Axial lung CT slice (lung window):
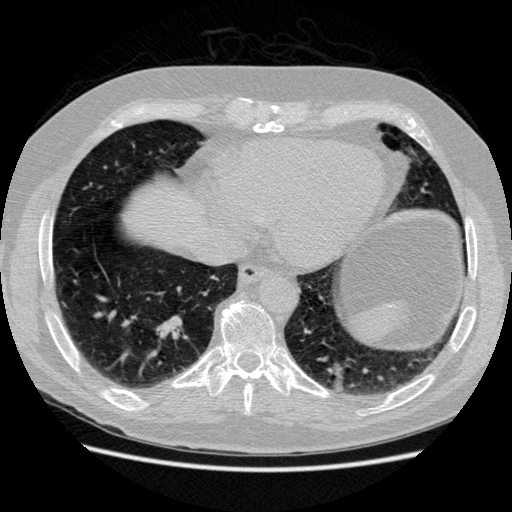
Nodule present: no